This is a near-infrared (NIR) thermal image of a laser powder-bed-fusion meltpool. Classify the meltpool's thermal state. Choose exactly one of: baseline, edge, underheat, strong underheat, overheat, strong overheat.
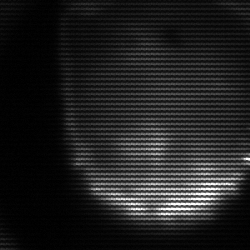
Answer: edge